Field crop: tomato
Growth stage: 1
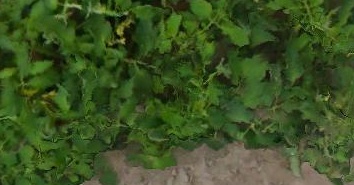
Species: tomato